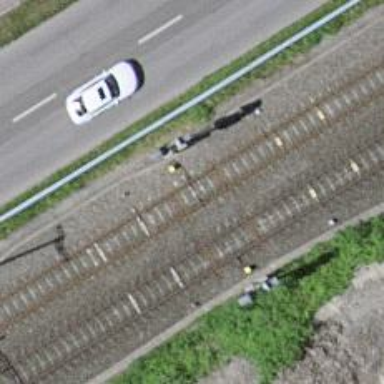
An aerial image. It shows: Railway signal.